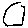
Label: moon